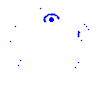
Particle: pion